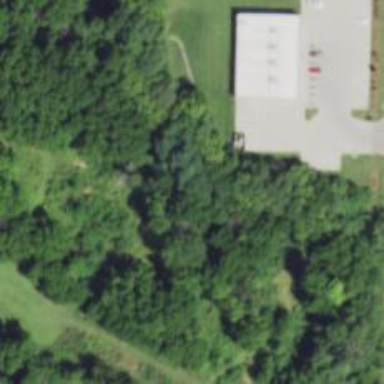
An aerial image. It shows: Path for golf carts.